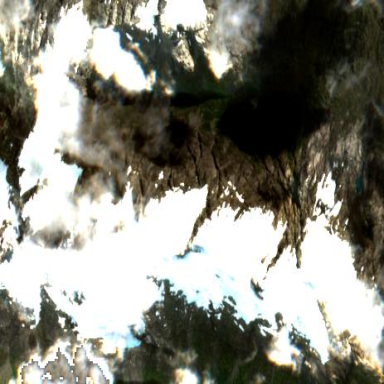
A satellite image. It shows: Majestic glacier in the distance.